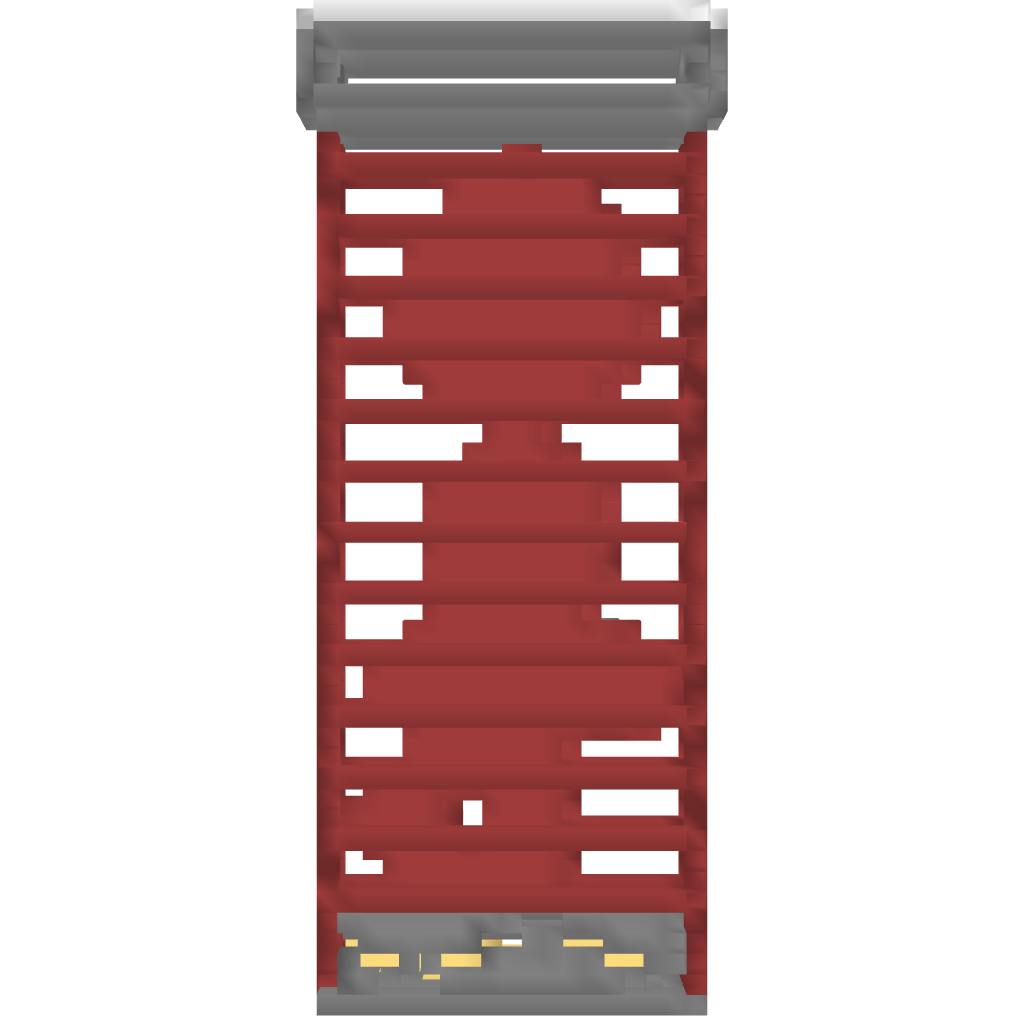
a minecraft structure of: Enderman farm bad low quality